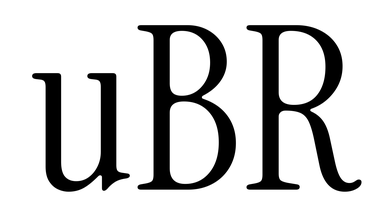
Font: InstrumentSerif-Regular